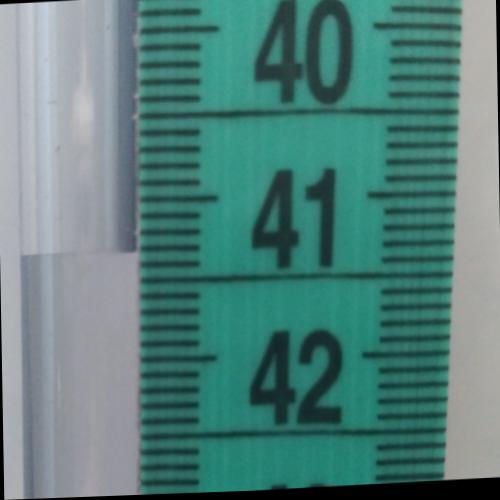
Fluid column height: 41.3 cm